Field crop: maize
Growth stage: 2
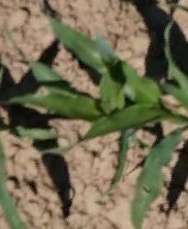
Species: maize